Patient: sex F, age 56
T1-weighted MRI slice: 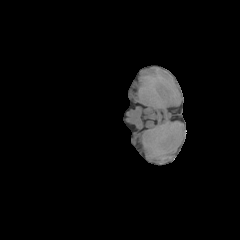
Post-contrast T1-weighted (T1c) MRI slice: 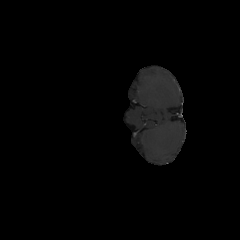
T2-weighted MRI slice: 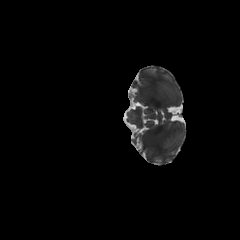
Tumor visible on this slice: no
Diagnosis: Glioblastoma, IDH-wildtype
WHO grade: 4